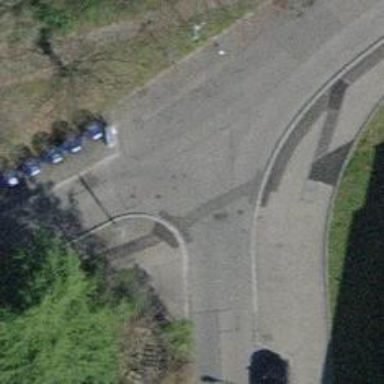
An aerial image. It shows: Asphalt footway with unmarked crossing.